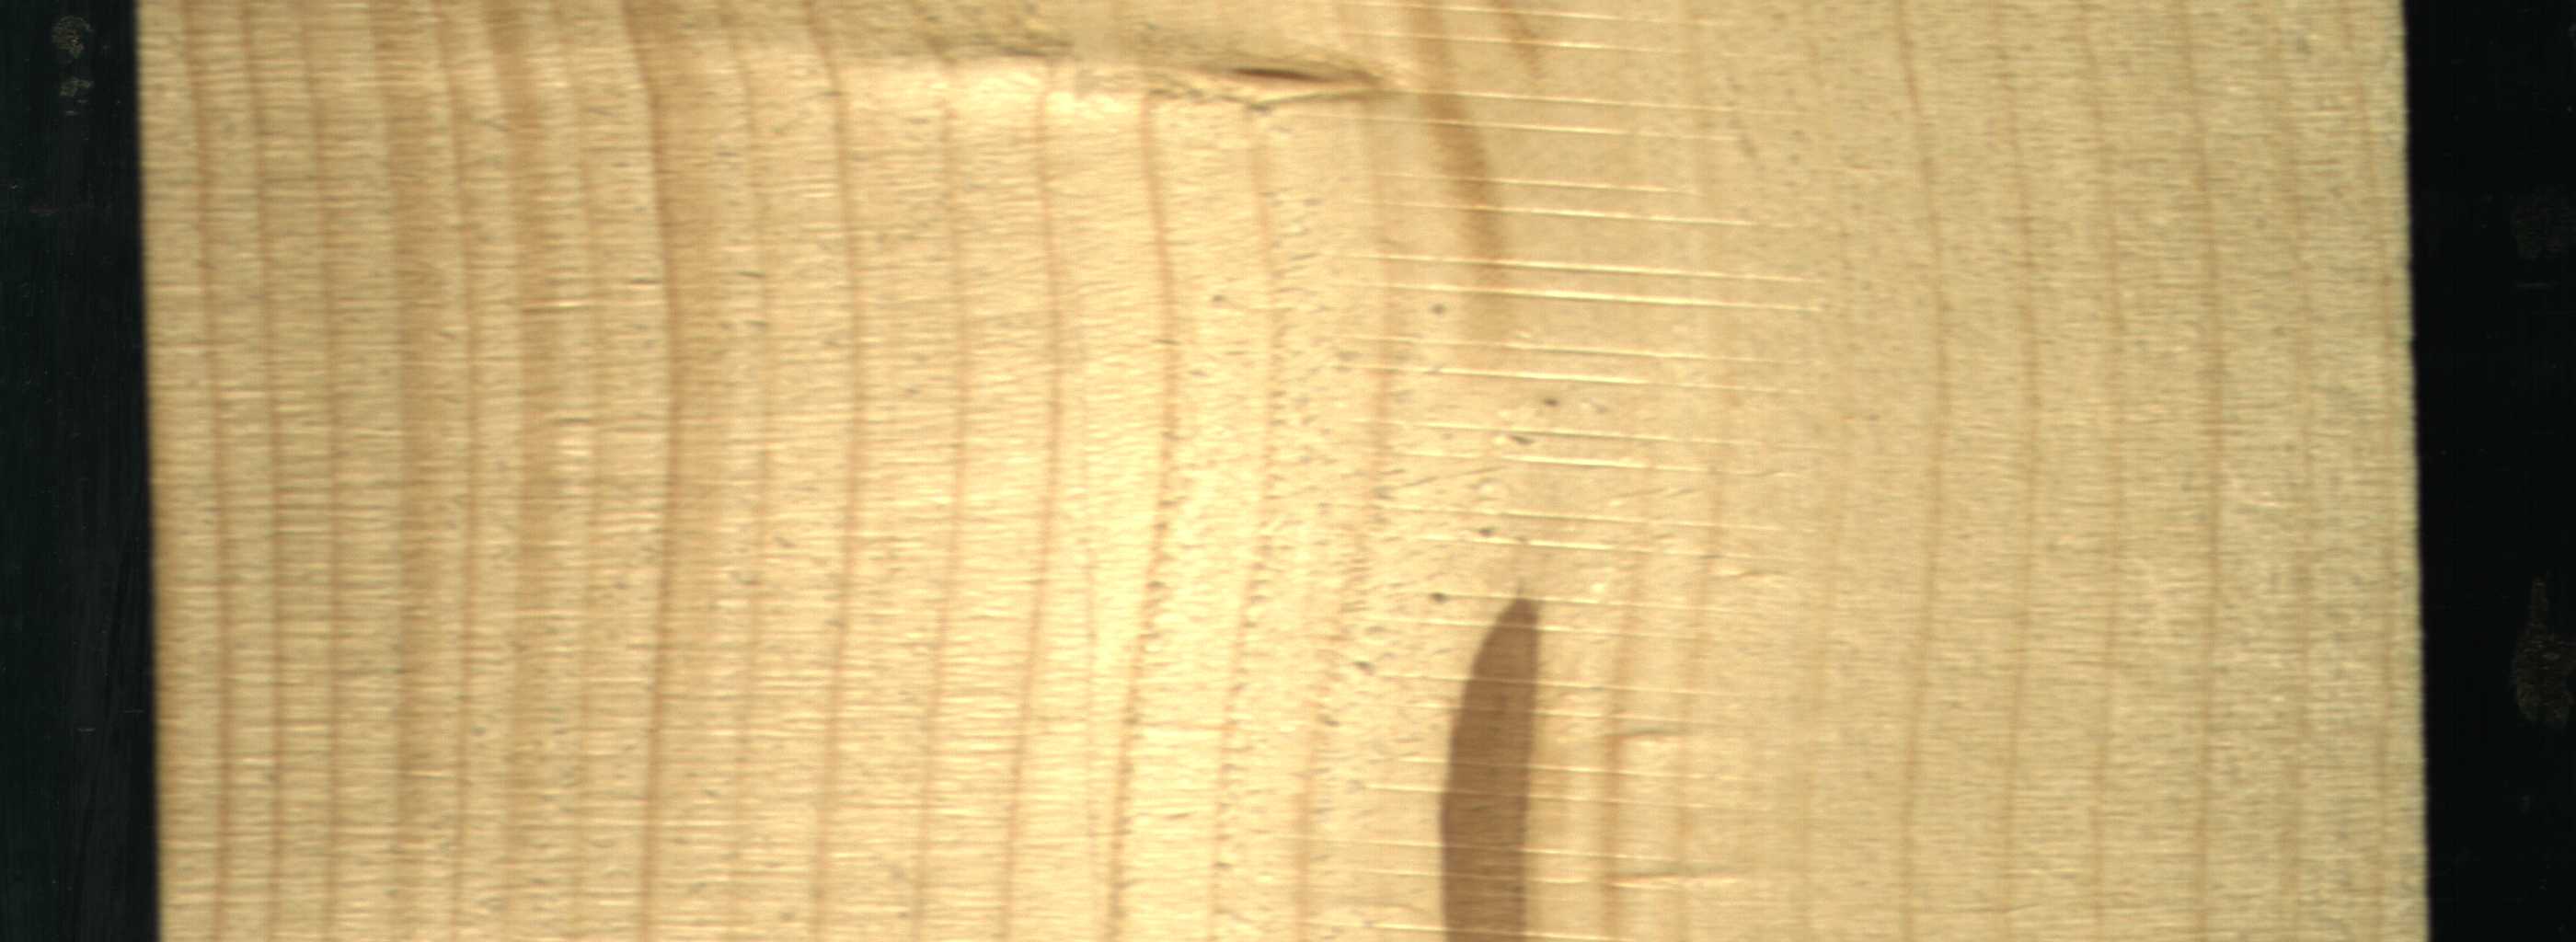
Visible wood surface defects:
Quartzity
Live_Knot